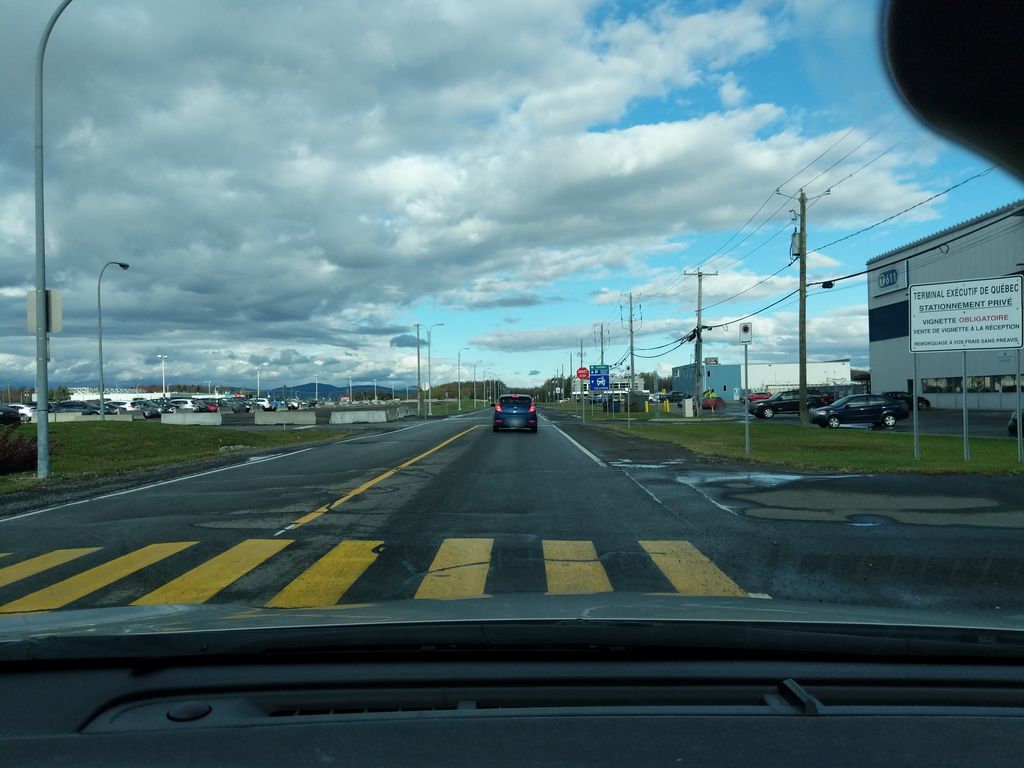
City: quebec_city